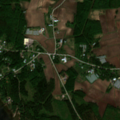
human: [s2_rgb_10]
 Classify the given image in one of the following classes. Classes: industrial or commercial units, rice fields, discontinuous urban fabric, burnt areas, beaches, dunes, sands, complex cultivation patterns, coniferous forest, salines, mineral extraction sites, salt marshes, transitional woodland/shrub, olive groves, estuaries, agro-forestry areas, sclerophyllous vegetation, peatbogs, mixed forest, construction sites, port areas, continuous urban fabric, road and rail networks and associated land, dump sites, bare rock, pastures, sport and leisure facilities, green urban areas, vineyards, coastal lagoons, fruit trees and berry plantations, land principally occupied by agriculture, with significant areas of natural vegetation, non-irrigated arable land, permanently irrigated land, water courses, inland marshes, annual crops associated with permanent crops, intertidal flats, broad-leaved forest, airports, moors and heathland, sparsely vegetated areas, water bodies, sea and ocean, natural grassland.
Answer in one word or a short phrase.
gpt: discontinuous urban fabric, land principally occupied by agriculture, with significant areas of natural vegetation, mixed forest, transitional woodland/shrub, sea and ocean